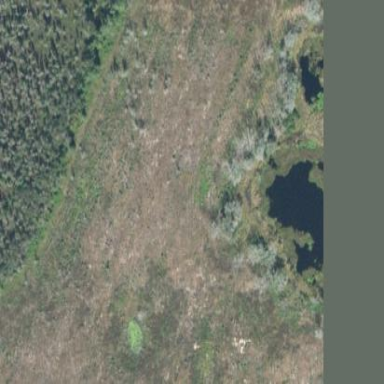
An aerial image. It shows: Marsh wetland.